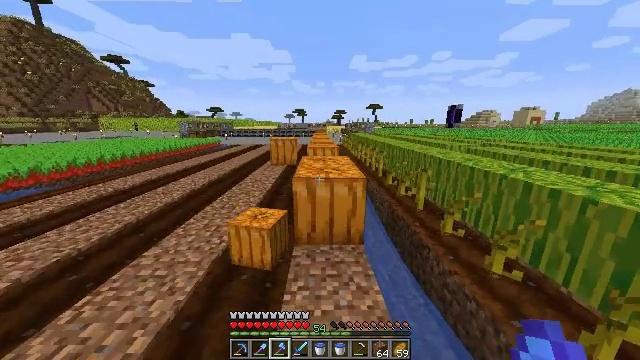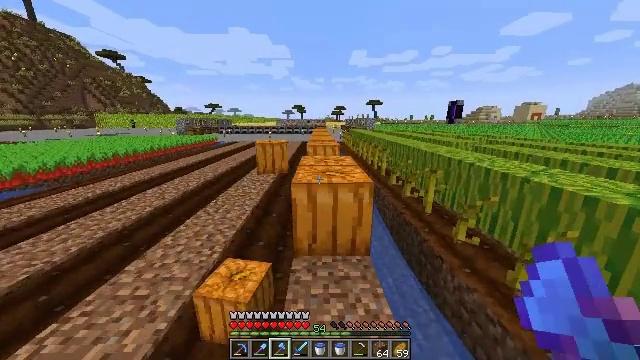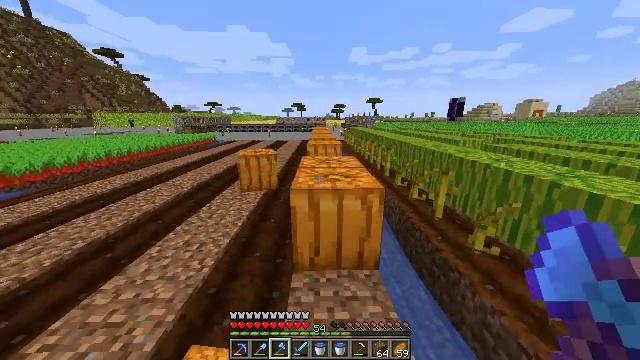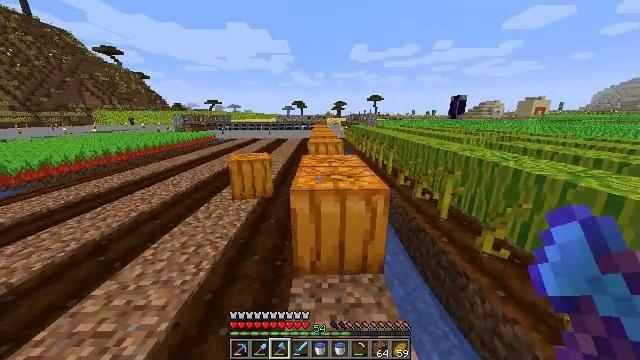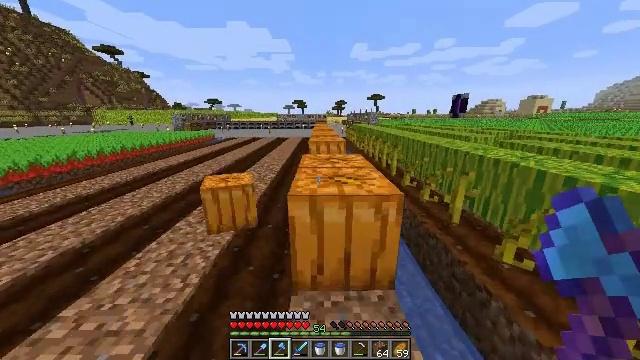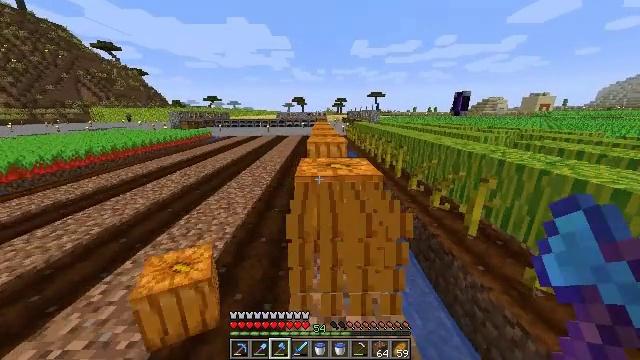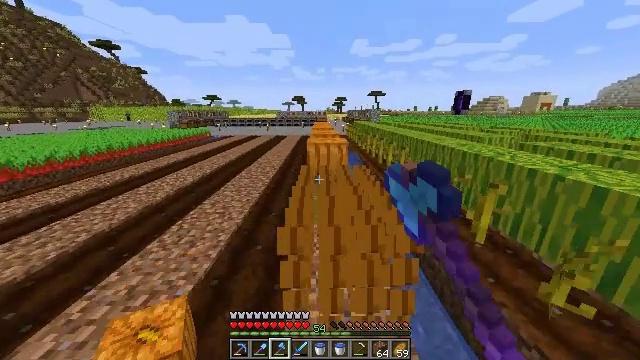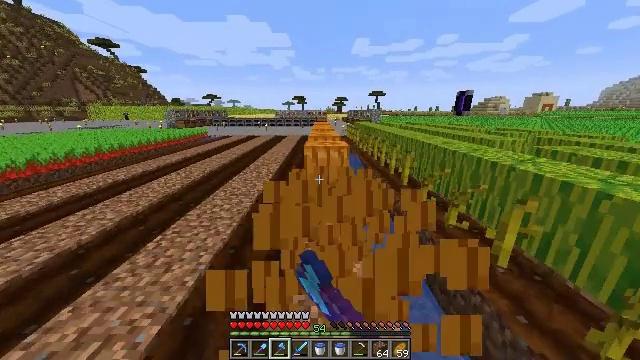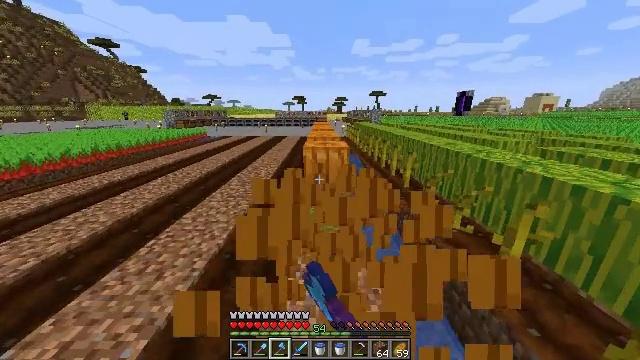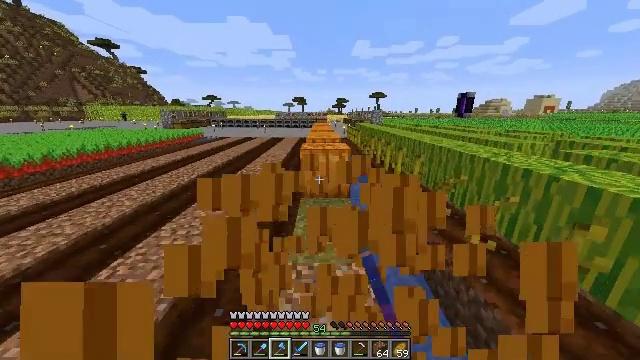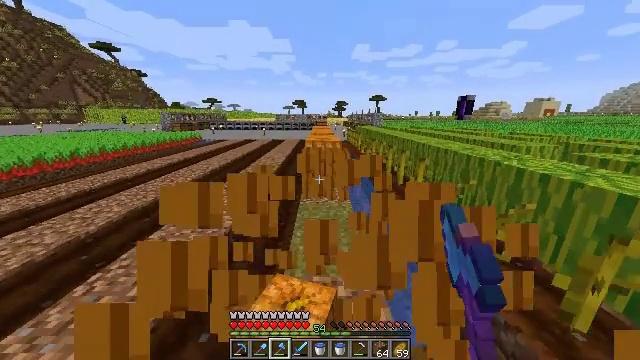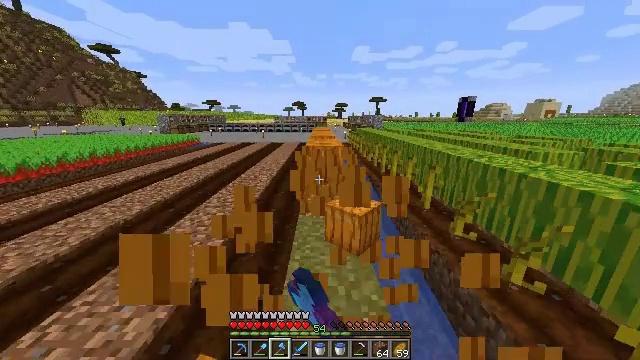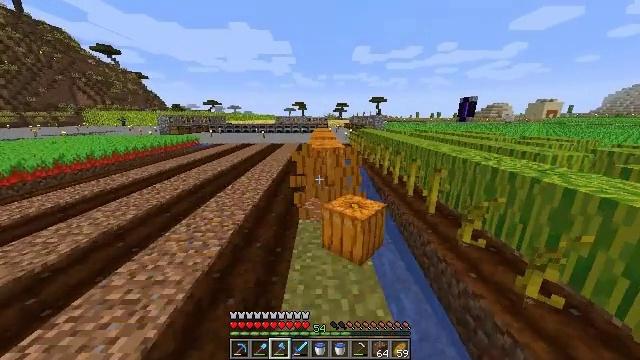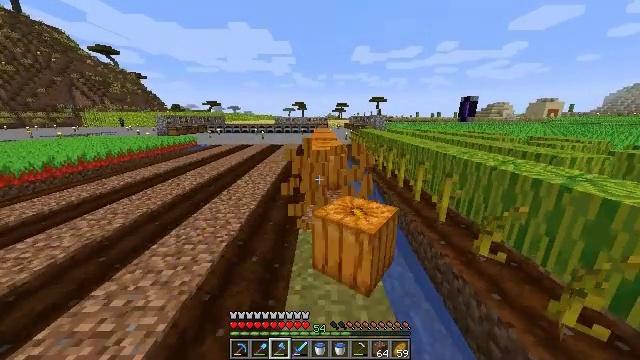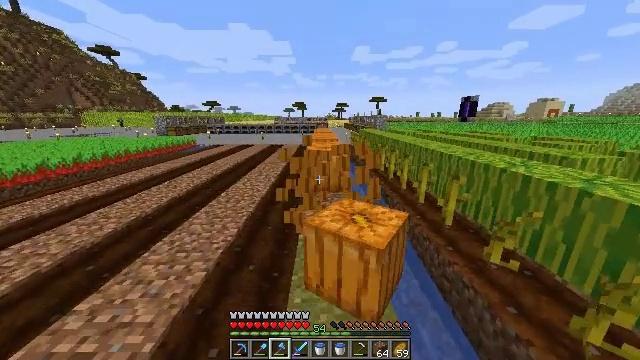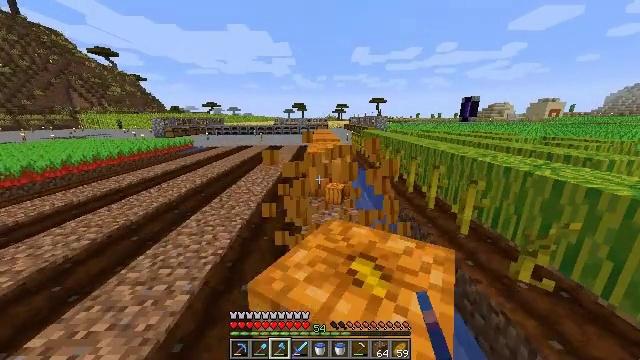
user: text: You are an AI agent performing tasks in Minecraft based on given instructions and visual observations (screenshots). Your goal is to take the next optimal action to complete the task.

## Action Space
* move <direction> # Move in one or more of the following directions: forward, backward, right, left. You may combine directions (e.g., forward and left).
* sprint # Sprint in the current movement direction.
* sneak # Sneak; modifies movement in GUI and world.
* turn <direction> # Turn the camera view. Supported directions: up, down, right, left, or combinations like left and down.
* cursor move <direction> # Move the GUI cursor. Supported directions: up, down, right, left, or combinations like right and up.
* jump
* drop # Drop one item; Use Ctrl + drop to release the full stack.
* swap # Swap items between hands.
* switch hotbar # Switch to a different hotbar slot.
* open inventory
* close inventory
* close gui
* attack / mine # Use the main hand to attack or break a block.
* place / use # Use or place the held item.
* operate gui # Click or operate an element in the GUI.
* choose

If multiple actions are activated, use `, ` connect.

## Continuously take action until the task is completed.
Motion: motion action
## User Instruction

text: Collect the pumpkin by holding left button.
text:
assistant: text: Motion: move forward, sprint
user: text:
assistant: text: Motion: move forward, sprint
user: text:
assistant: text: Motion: move forward, sprint
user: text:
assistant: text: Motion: move forward, sprint
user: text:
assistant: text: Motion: move forward, sprint, attack / mine
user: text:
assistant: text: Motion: move forward, sprint, attack / mine
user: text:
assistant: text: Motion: move forward, sprint, attack / mine
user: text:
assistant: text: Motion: move forward, sprint, attack / mine
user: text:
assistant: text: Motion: move forward, sprint, attack / mine
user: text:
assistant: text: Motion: move forward, sprint, attack / mine
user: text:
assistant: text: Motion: move forward, sprint
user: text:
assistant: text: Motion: move forward, sprint
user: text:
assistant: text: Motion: move forward, sprint
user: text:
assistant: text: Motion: move forward, sprint
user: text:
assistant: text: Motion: move forward, sprint
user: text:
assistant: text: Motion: move forward, sprint
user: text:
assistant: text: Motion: move forward, sprint
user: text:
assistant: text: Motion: move forward, sprint, attack / mine
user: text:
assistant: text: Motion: move forward, sprint, attack / mine
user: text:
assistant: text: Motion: move forward, sprint, attack / mine
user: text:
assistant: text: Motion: move forward, sprint, attack / mine
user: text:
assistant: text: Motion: move forward, sprint, attack / mine
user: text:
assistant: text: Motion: move forward, sprint, attack / mine
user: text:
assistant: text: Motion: move forward, sprint
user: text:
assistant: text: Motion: move forward, sprint
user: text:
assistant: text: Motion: move forward, sprint
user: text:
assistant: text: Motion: move forward, sprint
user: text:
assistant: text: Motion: move forward, sprint
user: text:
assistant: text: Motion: move forward, sprint
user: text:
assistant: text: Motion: move forward, sprint